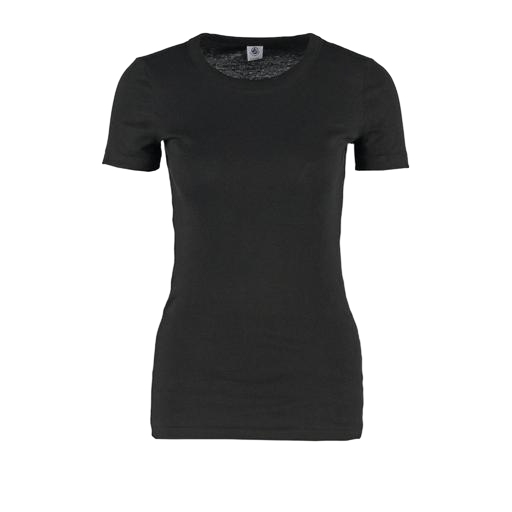
slim fitted black t-shirt, black fitted t-shirt, black fitted tee, white background